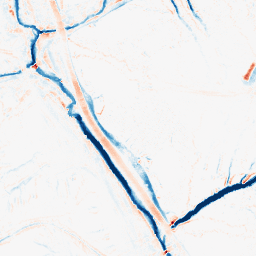
Category: morphological
Decomposition family: morphological
Decomposition parameters: operation: average
size: 5
Upsampling method: bicubic
Upsampling parameters: scale: 2
Upsampling scale: 2